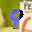
Label: 9